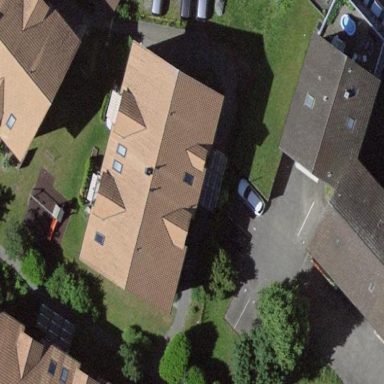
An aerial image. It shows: Gabled roof on residential building.